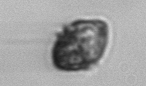
Label: Kryptoperidinium_triquetrum